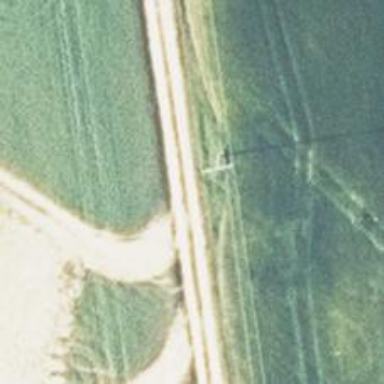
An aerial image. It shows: Power pole.